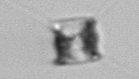
Label: Chaetoceros_similis